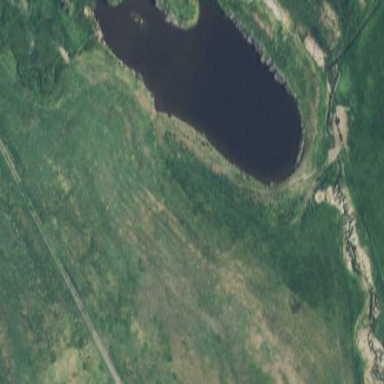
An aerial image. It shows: Reservoir.